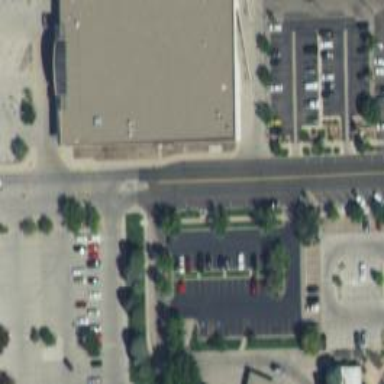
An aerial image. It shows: Parking space is available.